Question: I execute a scripted query from a .sql file with SqlCommand.
I get the result with an ExecuteReader.
But values are as non-public member and I can't access it.
Any idea why and how resolve that?
# Code
'''
string root = AppDomain.CurrentDomain.BaseDirectory;
string script = File.ReadAllText(root + @"..\SGBD\select_user_from_all_bases.sql");
string connectionString = @"Data Source=(local);Integrated Security=SSPI";
var conn = new SqlConnection(connectionString);
conn.Open();
var users = new SqlCommand(script, conn).ExecuteReader();
foreach (var user in users)
{
}
conn.Close();
'''

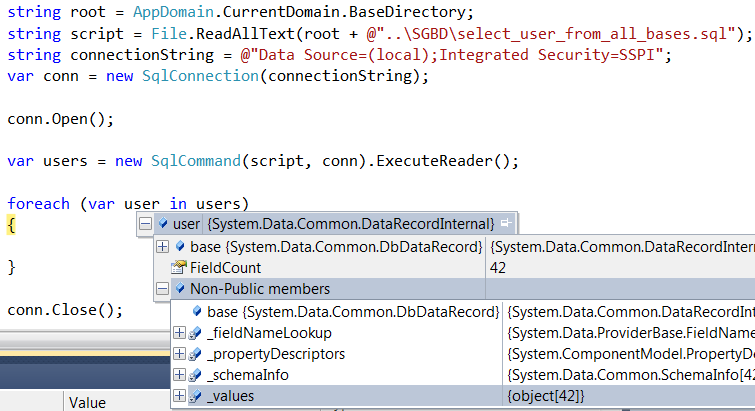
Answer: This because ExecuteReader() returns a SqlDataReader, not the entries.
<URL>:
'''
private static void ReadOrderData(string connectionString)
{
string queryString =
"SELECT OrderID, CustomerID FROM dbo.Orders;";
using (SqlConnection connection =
new SqlConnection(connectionString))
{
SqlCommand command =
new SqlCommand(queryString, connection);
connection.Open();
SqlDataReader reader = command.ExecuteReader();
// Call Read before accessing data.
while (reader.Read())
{
Console.WriteLine(String.Format("{0}, {1}", reader[0], reader[1]));
}
// Call Close when done reading.
reader.Close();
}
}
'''